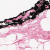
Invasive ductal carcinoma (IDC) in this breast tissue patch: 0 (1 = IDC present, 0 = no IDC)